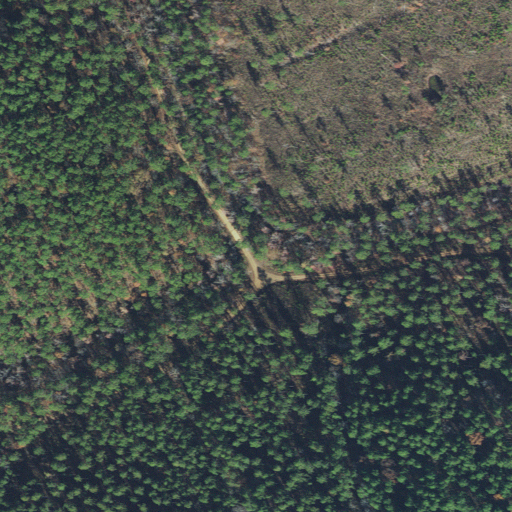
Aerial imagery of valley in Arkansas named Campbell Hollow containing evergreen forest, open development, mixed forest, shrub, grassland, deciduous forest, and low intensity development